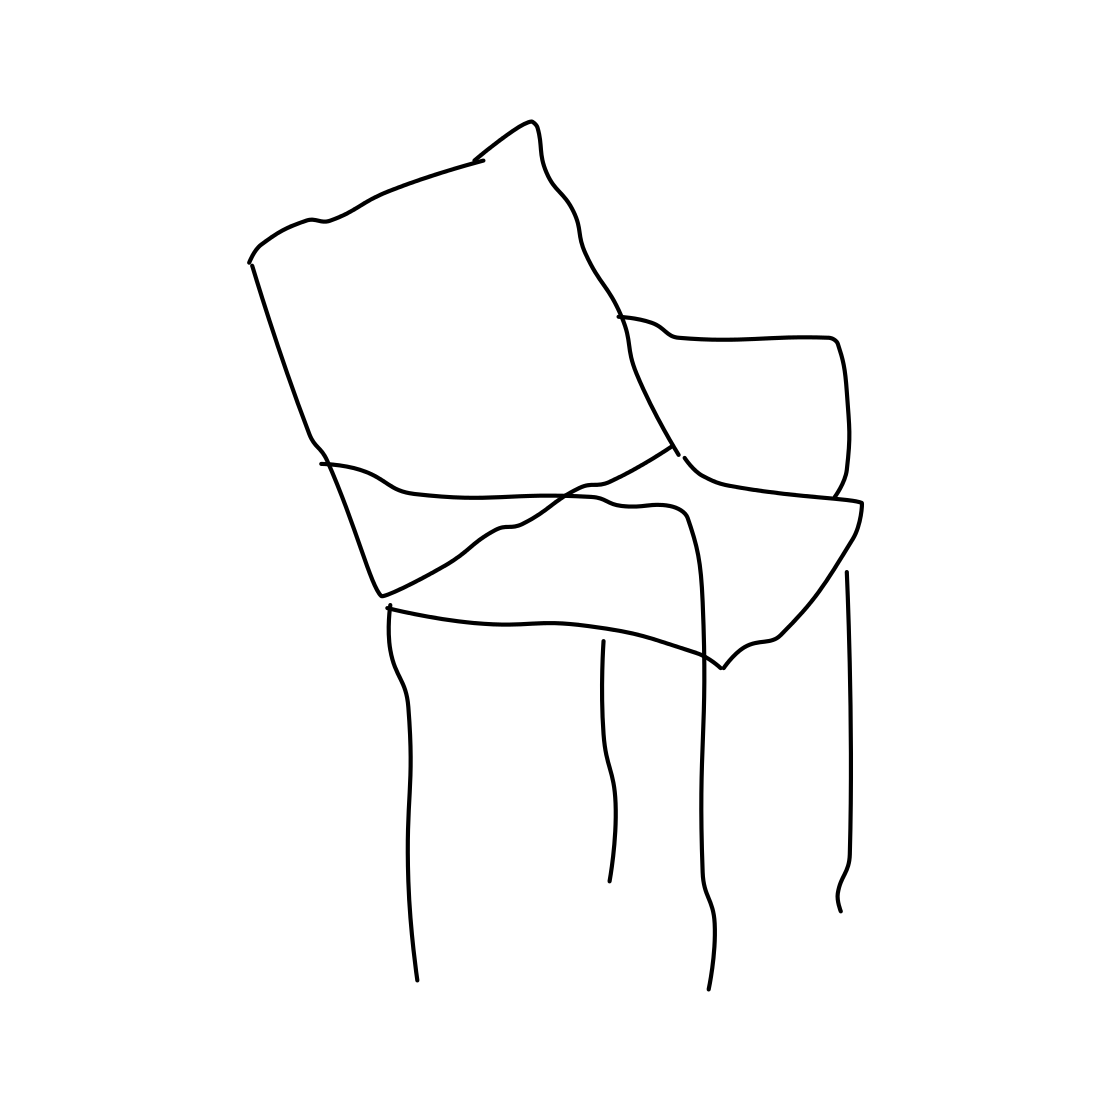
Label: armchair